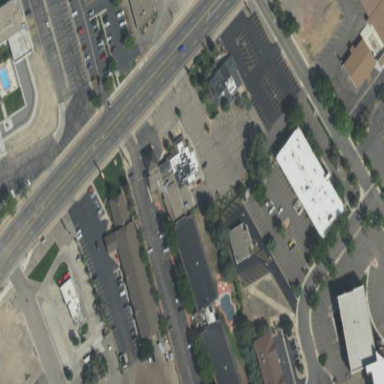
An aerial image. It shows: Retail building with motel catering to tourism.